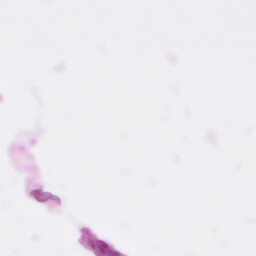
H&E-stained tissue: Pancreatic